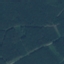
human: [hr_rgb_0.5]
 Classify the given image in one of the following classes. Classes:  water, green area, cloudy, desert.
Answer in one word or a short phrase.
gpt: green area